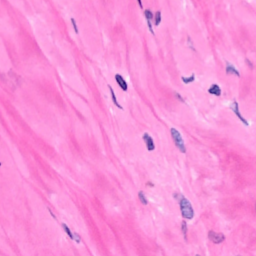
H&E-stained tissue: Breast